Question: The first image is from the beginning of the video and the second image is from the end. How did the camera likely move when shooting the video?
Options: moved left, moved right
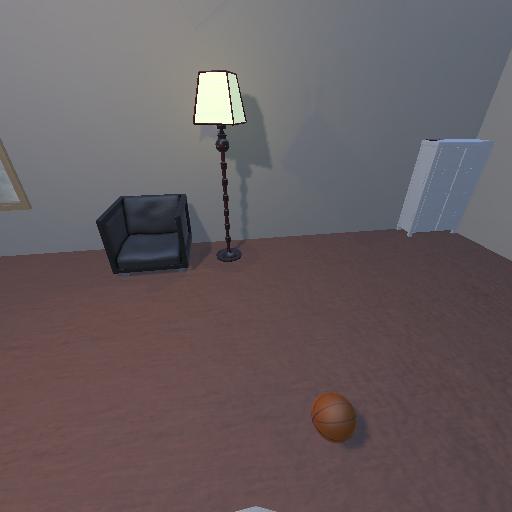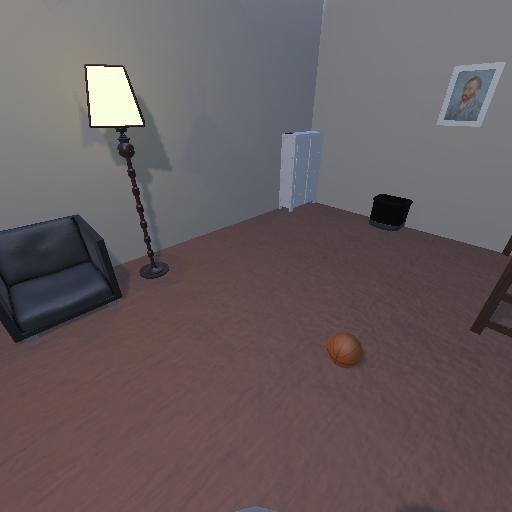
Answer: moved left